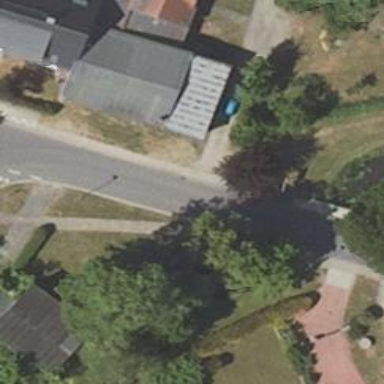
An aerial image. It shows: Tertiary road with asphalt surface and sidewalks on both sides. The left sidewalk has concrete surface.